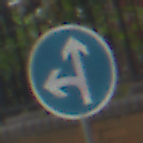
Verkehrszeichen: VorgeschriebeneFahrtrichtungGeradeausOderLinks
Umgebung: Outdoor, Urban
Tageszeit: MorningAfternoon
Wetter: Overcast
Licht: Natural
Jahreszeit: NotSpecified
Kontrast: LowContrast